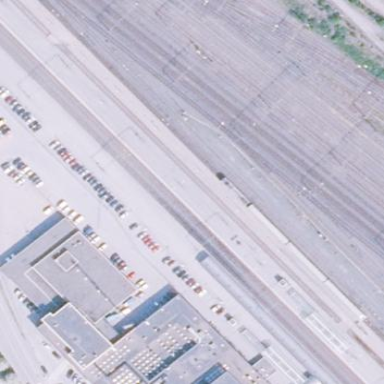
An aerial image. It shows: Platform for public transport and railway services.